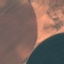
Land use / land cover class: AnnualCrop